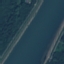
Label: River